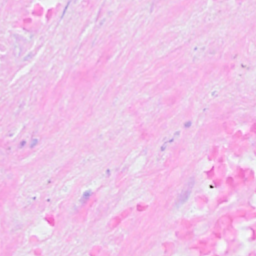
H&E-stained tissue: Breast